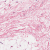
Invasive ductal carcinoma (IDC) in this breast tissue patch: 0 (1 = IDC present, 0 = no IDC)